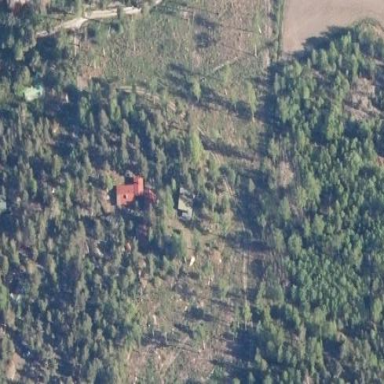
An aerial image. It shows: Clearcut man-made area surrounded by scrub vegetation.